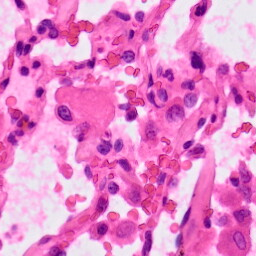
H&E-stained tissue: Lung